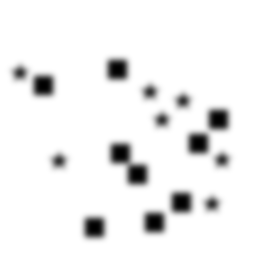
Squares: 9
Triangles: 0
Stars: 7
Total shapes: 16